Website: home-depot
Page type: review-order
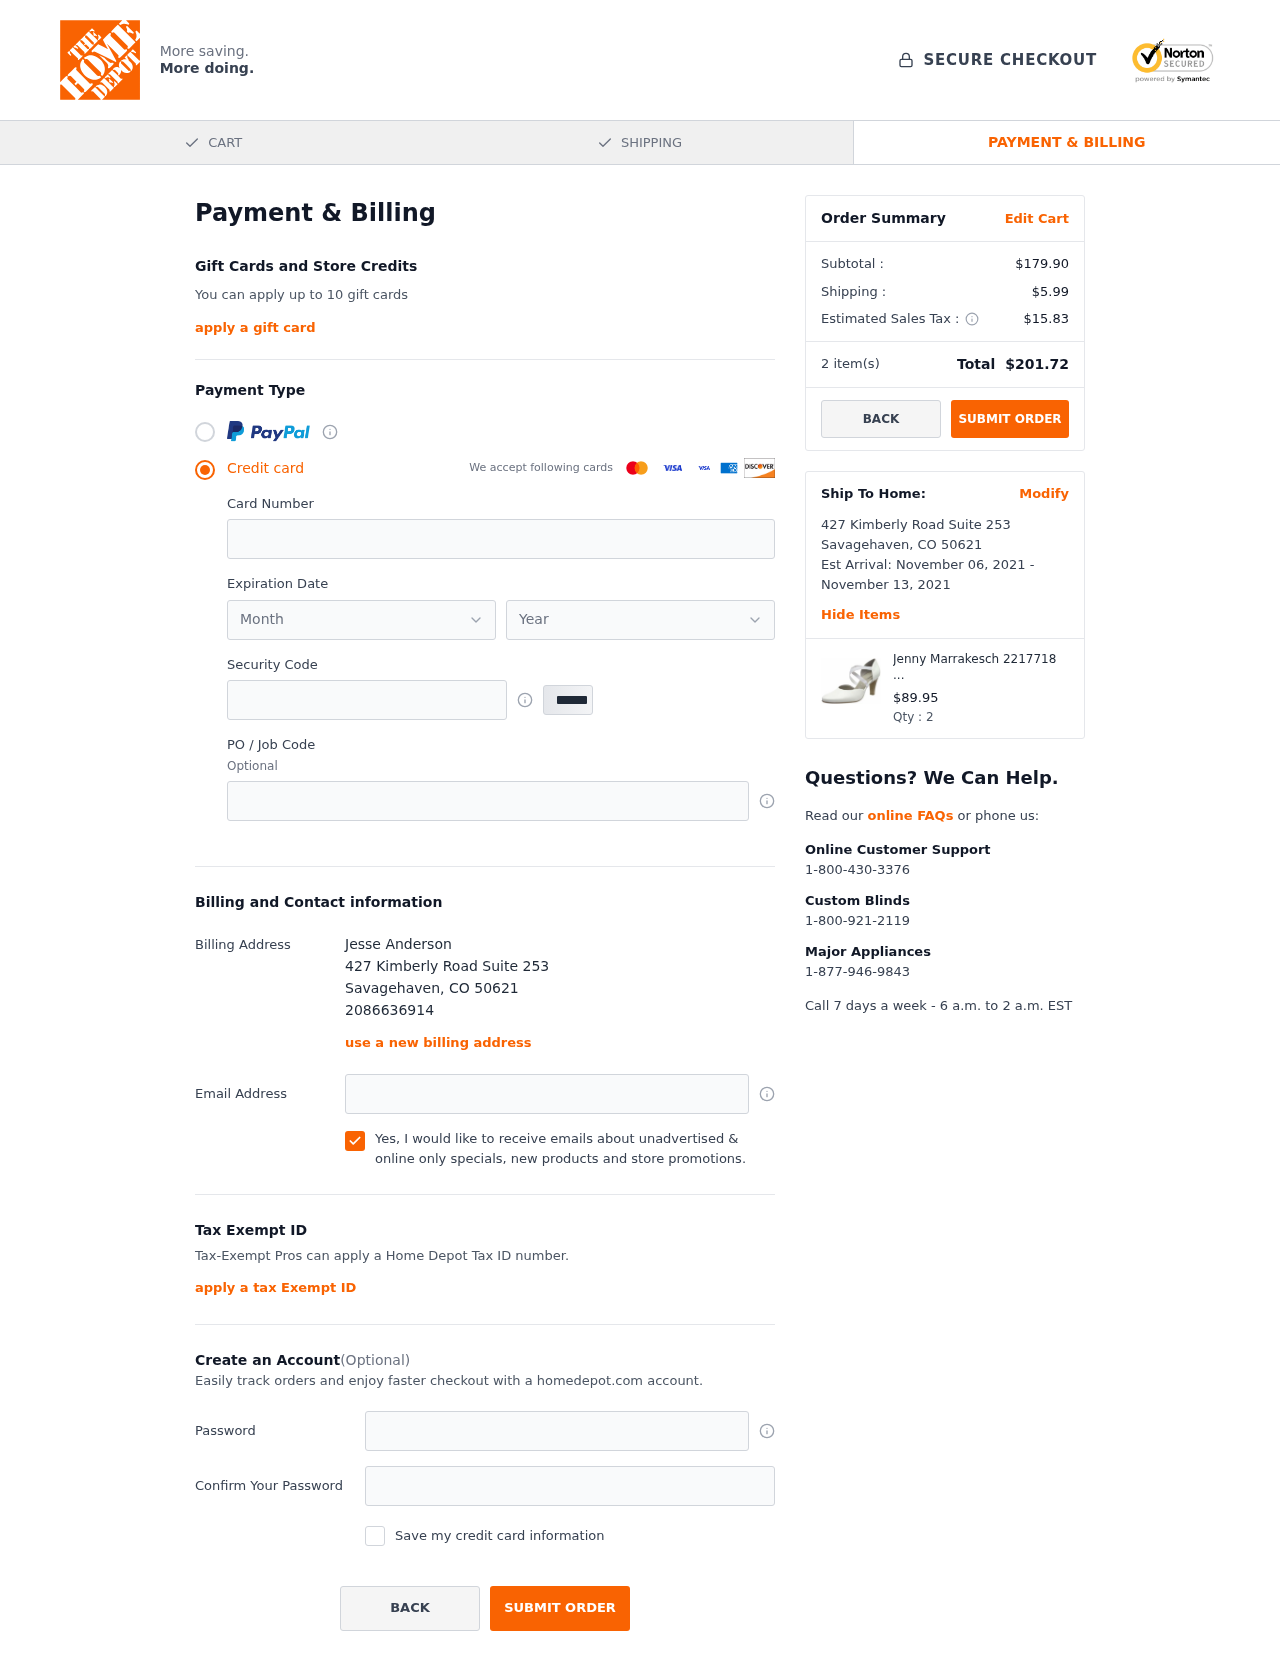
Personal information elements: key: PII_CARD_EXPIRY_MONTH
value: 06
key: PII_CARD_EXPIRY_YEAR
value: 26
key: PII_CITY
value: Savagehaven
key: PII_FULLNAME
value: Jesse Anderson
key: PII_PHONE
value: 2086636914
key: PII_POSTCODE
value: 50621
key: PII_STATE_ABBR
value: CO
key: PII_STREET
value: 427 Kimberly Road Suite 253
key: PII_CARD_NUMBER
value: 4066 7764 9419 0539
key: PII_CARD_CVV
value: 977
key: PII_JOB_CODE
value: J602447
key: PII_EMAIL
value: jesse.anderson@gmail.com
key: PII_STREET2
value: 427 Kimberly Road Suite 253
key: PII_POSTCODE2
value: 50621
Product elements: key: PRODUCT1_NAME
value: Jenny Marrakesch 2217718 Mules, (Blau 02), 2.5 UK
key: PRODUCT1_PRICE
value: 89.95
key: PRODUCT1_QUANTITY
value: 2
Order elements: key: ORDER_SUBTOTAL
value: $179.90
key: ORDER_SHIPPING_COST
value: $5.99
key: ORDER_TAX
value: $15.83
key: ORDER_NUM_ITEMS
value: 2
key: ORDER_TOTAL
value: $201.72
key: ORDER_SHIPPING_DATE
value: November 06, 2021
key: ORDER_DELIVERY_DATE
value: November 13, 2021